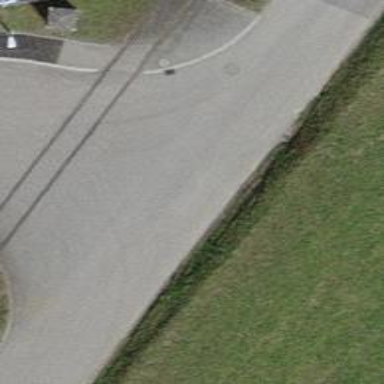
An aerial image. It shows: Paved service road.